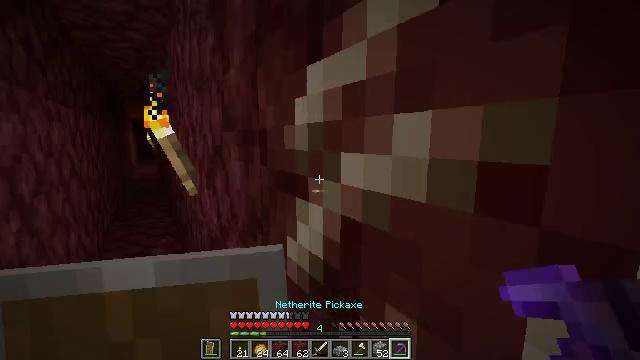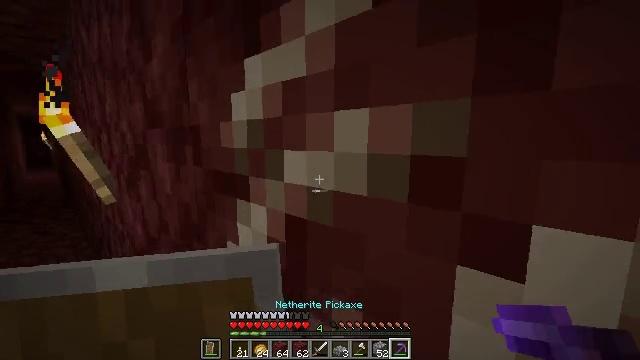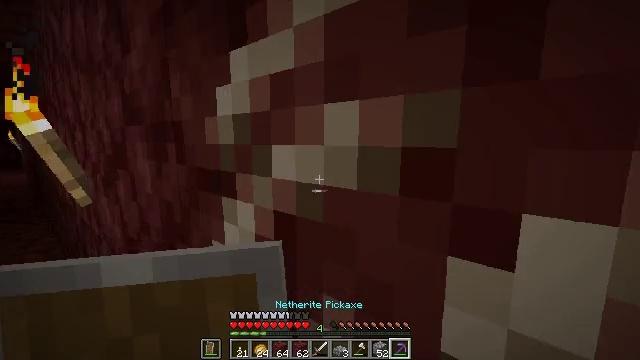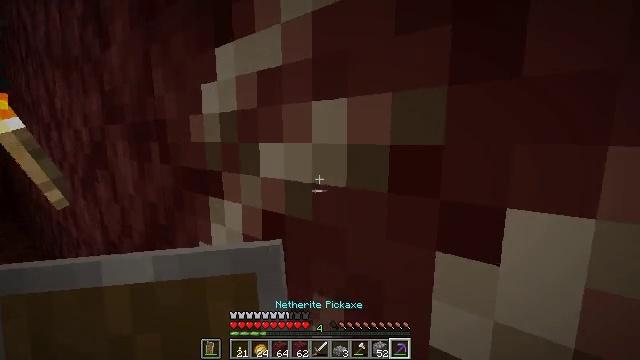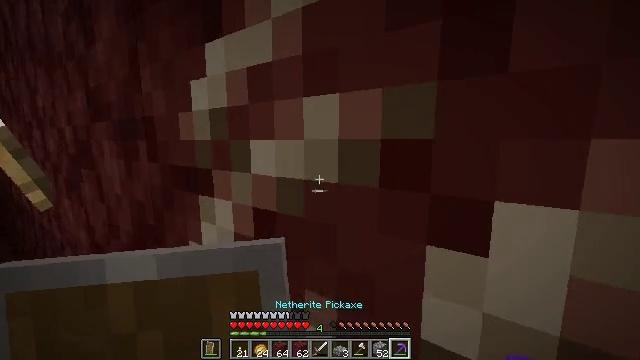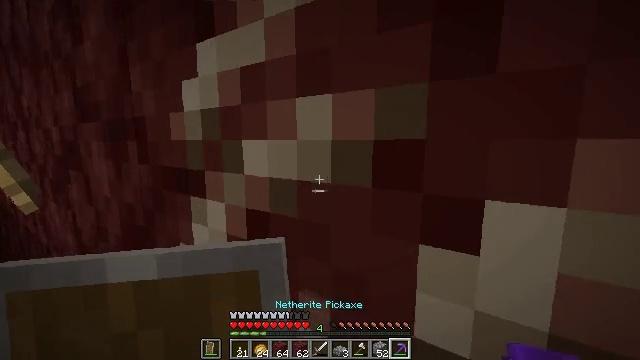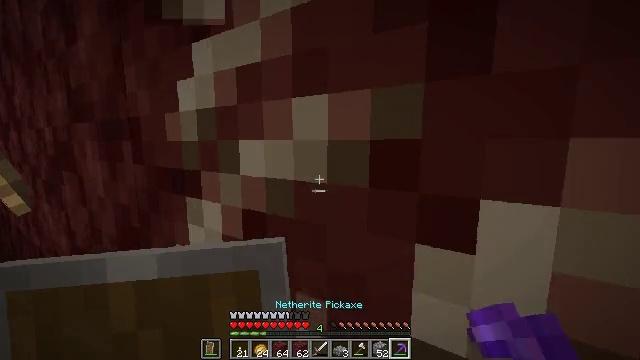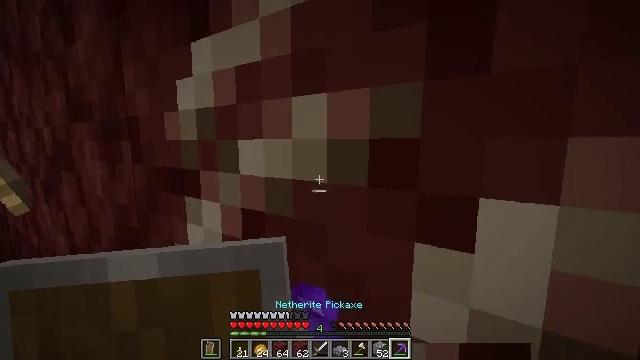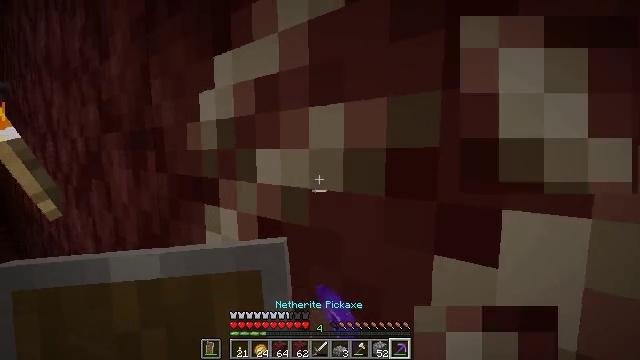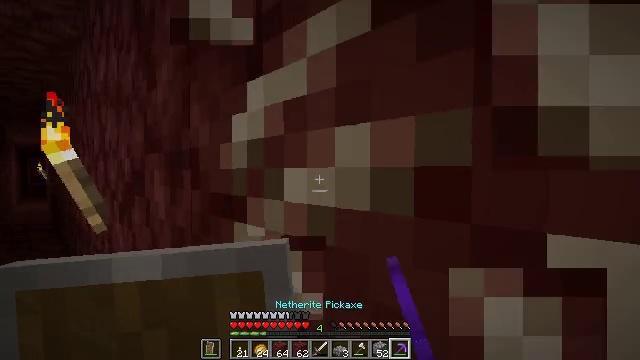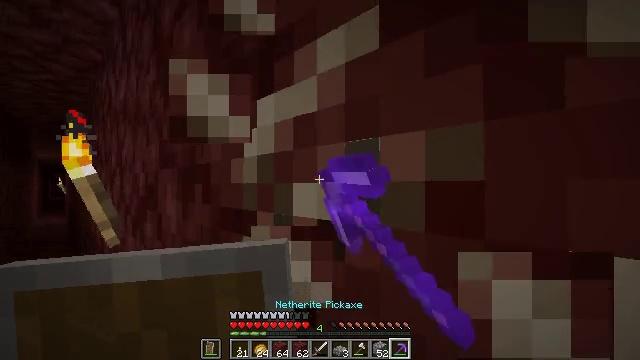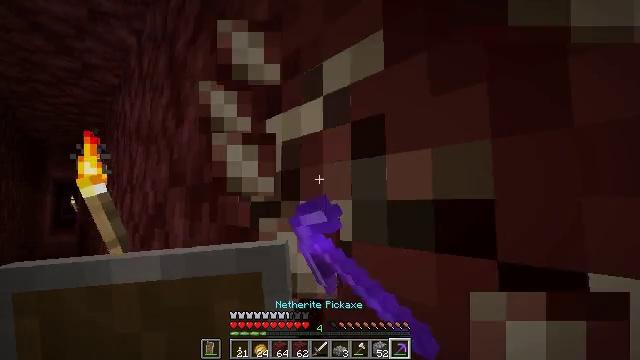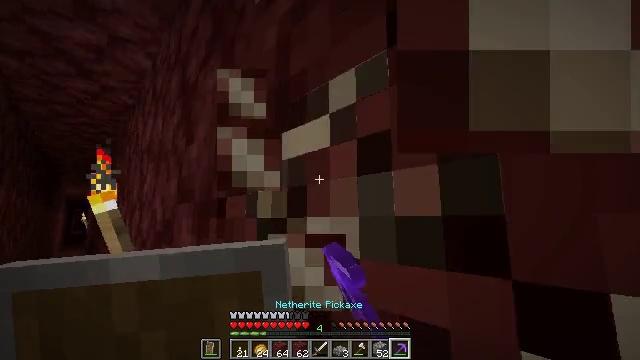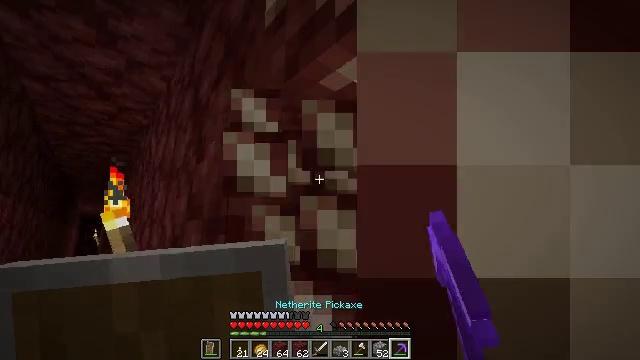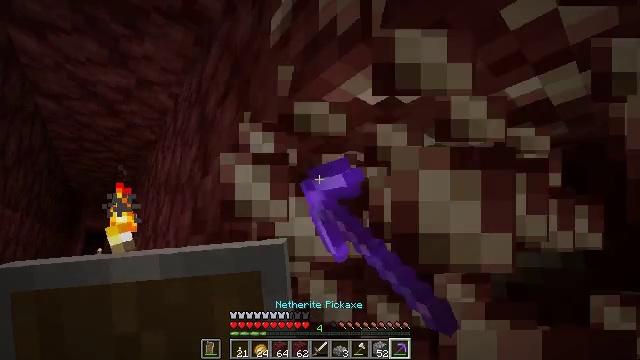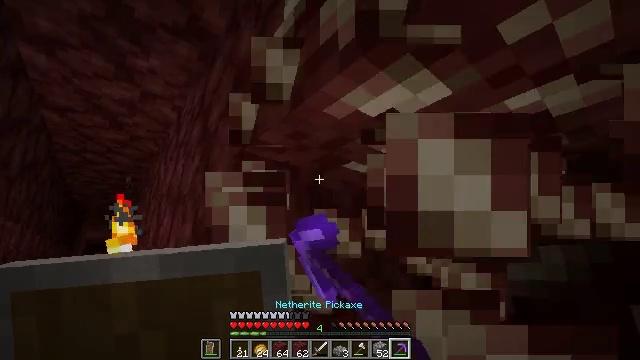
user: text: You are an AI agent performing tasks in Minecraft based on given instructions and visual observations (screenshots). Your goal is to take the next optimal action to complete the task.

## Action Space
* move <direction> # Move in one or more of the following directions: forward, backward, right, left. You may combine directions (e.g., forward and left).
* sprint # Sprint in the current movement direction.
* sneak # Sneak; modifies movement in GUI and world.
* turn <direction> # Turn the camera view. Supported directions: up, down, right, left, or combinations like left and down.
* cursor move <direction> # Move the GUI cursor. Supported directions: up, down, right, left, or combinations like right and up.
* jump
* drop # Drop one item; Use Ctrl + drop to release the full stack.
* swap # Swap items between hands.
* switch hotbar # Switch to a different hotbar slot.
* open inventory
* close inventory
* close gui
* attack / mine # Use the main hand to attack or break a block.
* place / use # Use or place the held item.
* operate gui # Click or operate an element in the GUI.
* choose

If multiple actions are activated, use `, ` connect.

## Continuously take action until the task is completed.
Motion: motion action
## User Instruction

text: Collect nether quartz from the ore block.
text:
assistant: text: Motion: turn right
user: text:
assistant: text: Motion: turn right
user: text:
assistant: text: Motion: turn right
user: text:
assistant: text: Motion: turn right
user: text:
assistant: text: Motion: turn right, attack / mine
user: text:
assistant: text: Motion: attack / mine
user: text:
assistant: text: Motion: attack / mine
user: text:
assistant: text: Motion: turn left and up, attack / mine
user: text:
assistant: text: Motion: turn left and up, attack / mine
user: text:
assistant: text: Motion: turn left and up, attack / mine
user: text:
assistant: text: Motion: turn left and up, attack / mine
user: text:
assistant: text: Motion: turn left and up, attack / mine
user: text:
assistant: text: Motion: turn left and up, attack / mine
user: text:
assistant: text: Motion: turn up, attack / mine
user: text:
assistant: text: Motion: turn up, attack / mine
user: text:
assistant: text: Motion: turn up, attack / mine
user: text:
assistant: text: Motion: attack / mine
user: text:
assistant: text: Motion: attack / mine
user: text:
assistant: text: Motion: attack / mine
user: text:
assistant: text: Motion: attack / mine
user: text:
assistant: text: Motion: attack / mine
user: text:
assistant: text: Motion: attack / mine
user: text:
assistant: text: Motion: attack / mine
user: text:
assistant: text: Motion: attack / mine
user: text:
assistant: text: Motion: attack / mine
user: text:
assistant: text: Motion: attack / mine
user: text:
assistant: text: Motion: attack / mine
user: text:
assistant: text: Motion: attack / mine
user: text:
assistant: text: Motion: no_op
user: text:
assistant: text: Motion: no_op